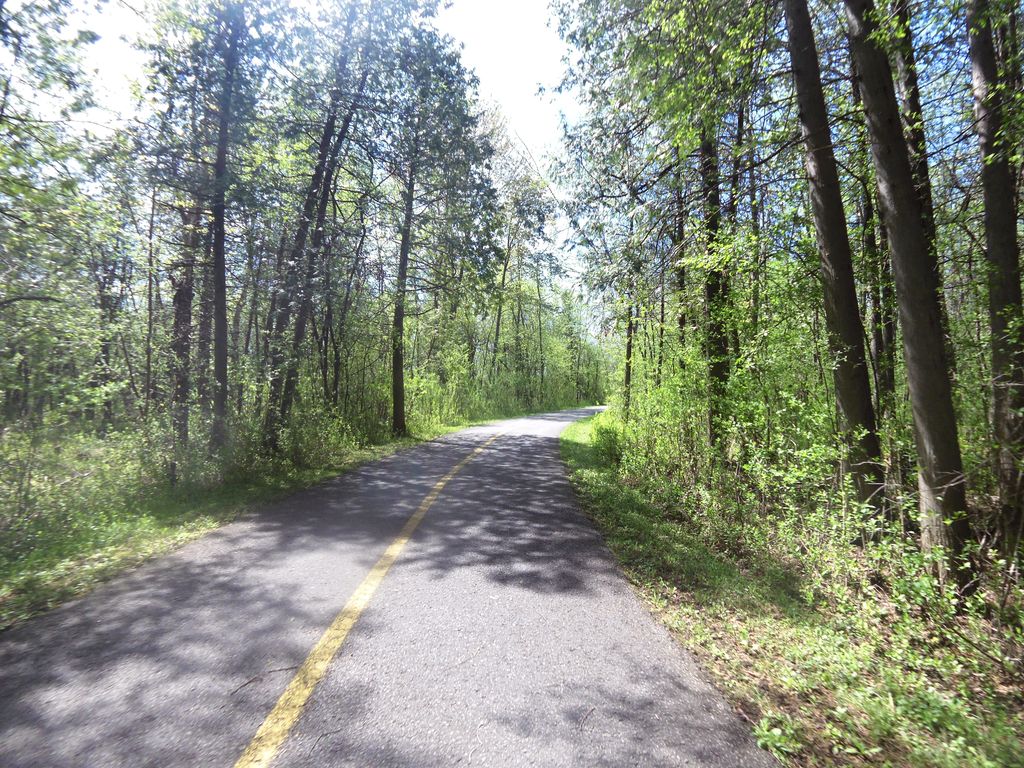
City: ottawa-gatineau